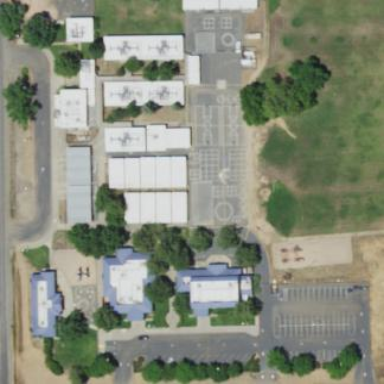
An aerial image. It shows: School.